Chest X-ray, AP view. Patient: 31 years old, sex F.
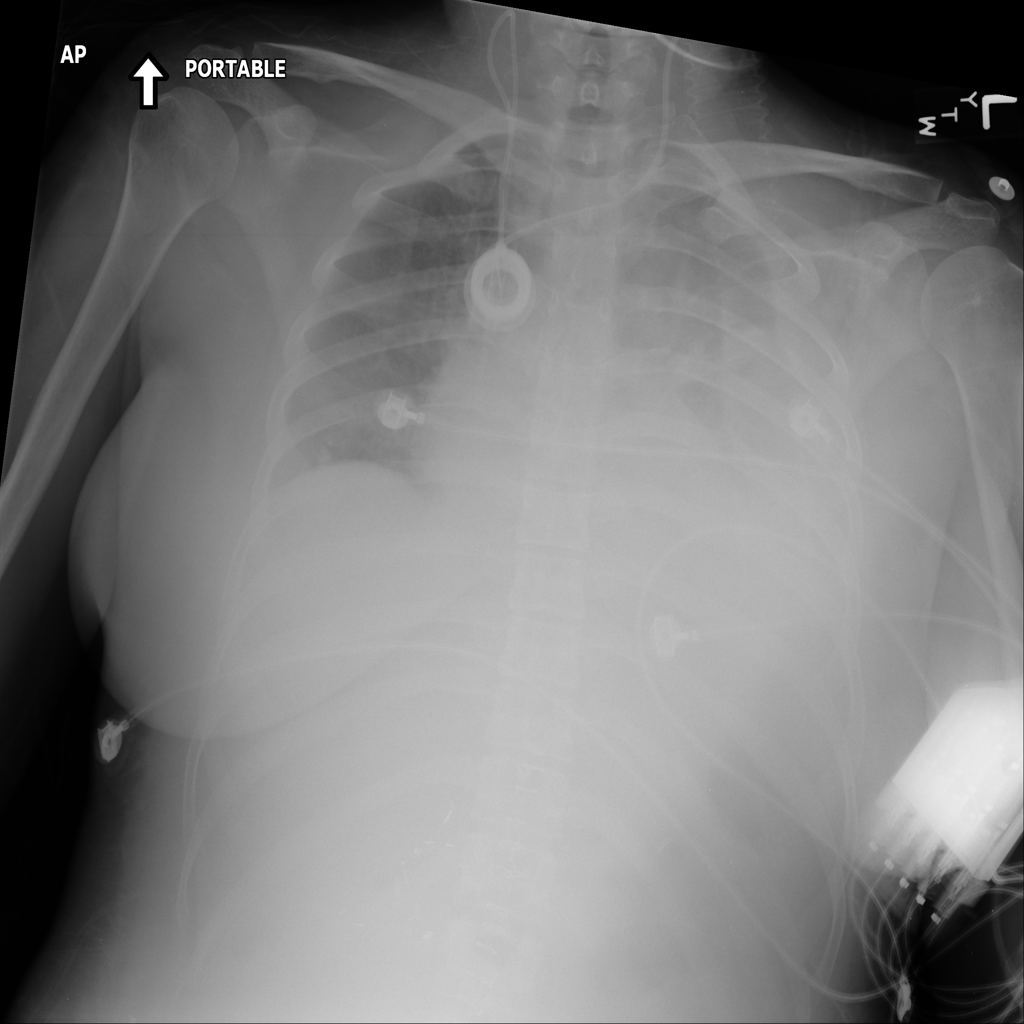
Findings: No Finding